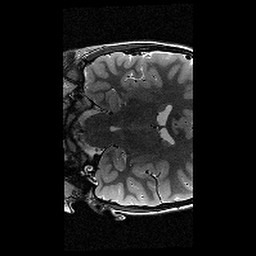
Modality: T2w
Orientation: coronal
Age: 11
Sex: female
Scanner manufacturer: siemens
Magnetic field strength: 3 T
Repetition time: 9.23 s
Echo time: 0.067 s